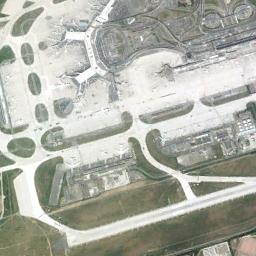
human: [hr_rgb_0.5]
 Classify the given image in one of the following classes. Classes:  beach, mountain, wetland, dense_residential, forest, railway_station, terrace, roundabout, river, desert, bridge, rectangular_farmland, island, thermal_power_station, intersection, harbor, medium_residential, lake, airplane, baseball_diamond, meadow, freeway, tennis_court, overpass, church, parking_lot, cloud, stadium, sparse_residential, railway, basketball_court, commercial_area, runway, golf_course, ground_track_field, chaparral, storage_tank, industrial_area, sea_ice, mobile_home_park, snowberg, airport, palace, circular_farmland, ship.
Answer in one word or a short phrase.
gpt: airport